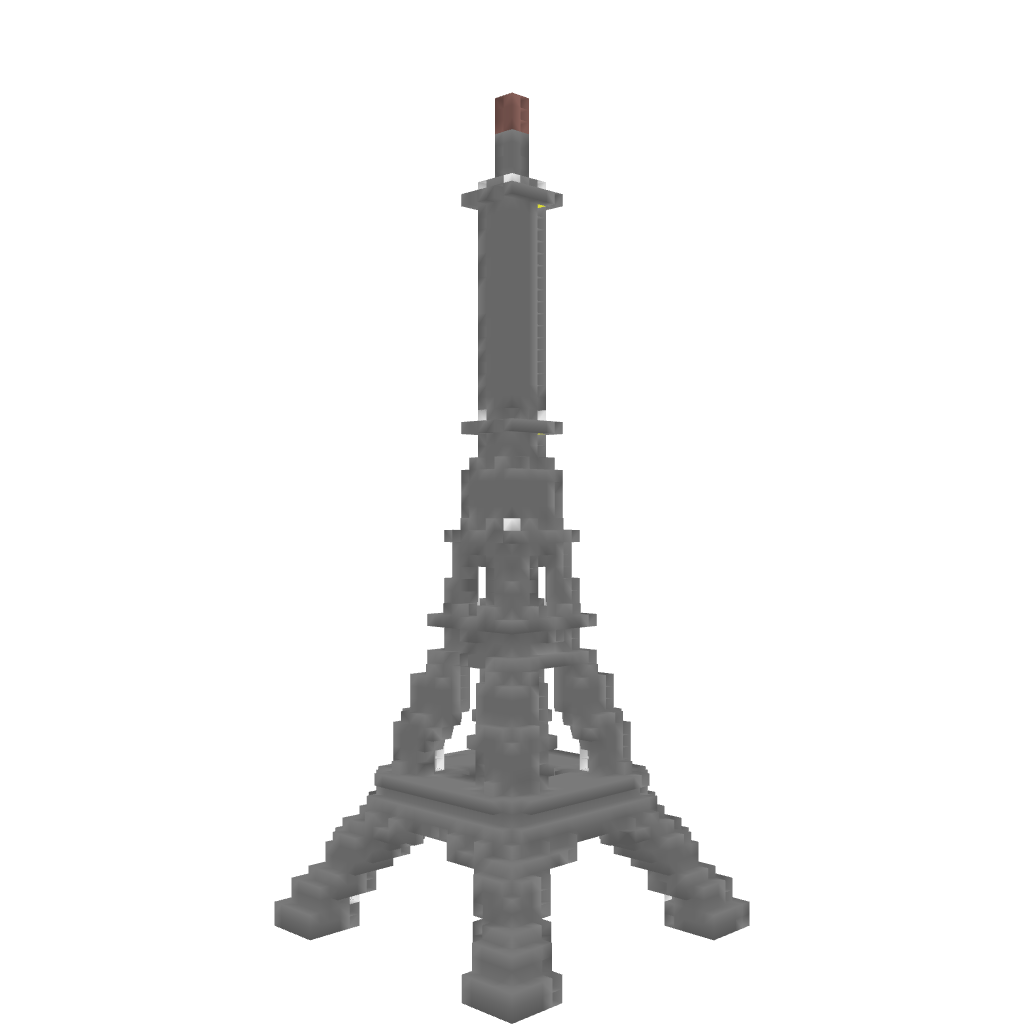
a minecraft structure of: Eiffel Tower bad low quality